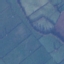
Land use / land cover: Pasture